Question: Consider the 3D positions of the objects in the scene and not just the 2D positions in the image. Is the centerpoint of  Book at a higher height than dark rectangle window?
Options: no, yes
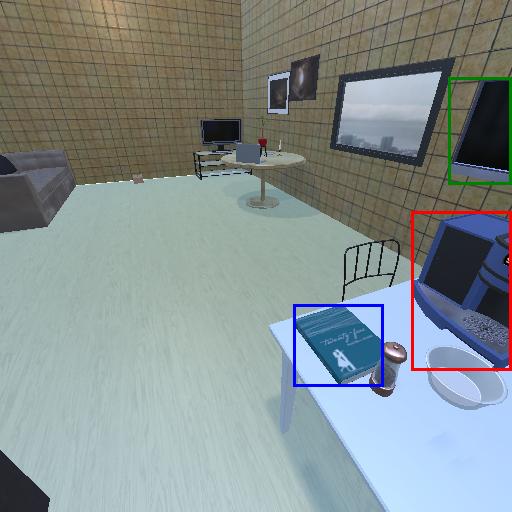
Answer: no